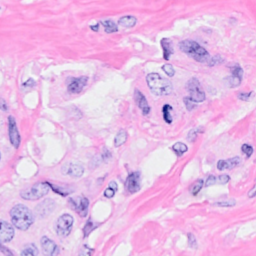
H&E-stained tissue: Breast